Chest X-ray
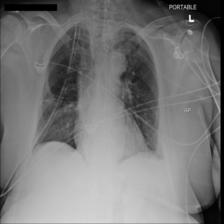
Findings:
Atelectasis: positive
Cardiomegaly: negative
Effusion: negative
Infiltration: negative
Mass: negative
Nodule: negative
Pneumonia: negative
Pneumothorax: negative
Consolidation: positive
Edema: negative
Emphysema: negative
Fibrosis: negative
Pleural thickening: negative
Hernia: negative